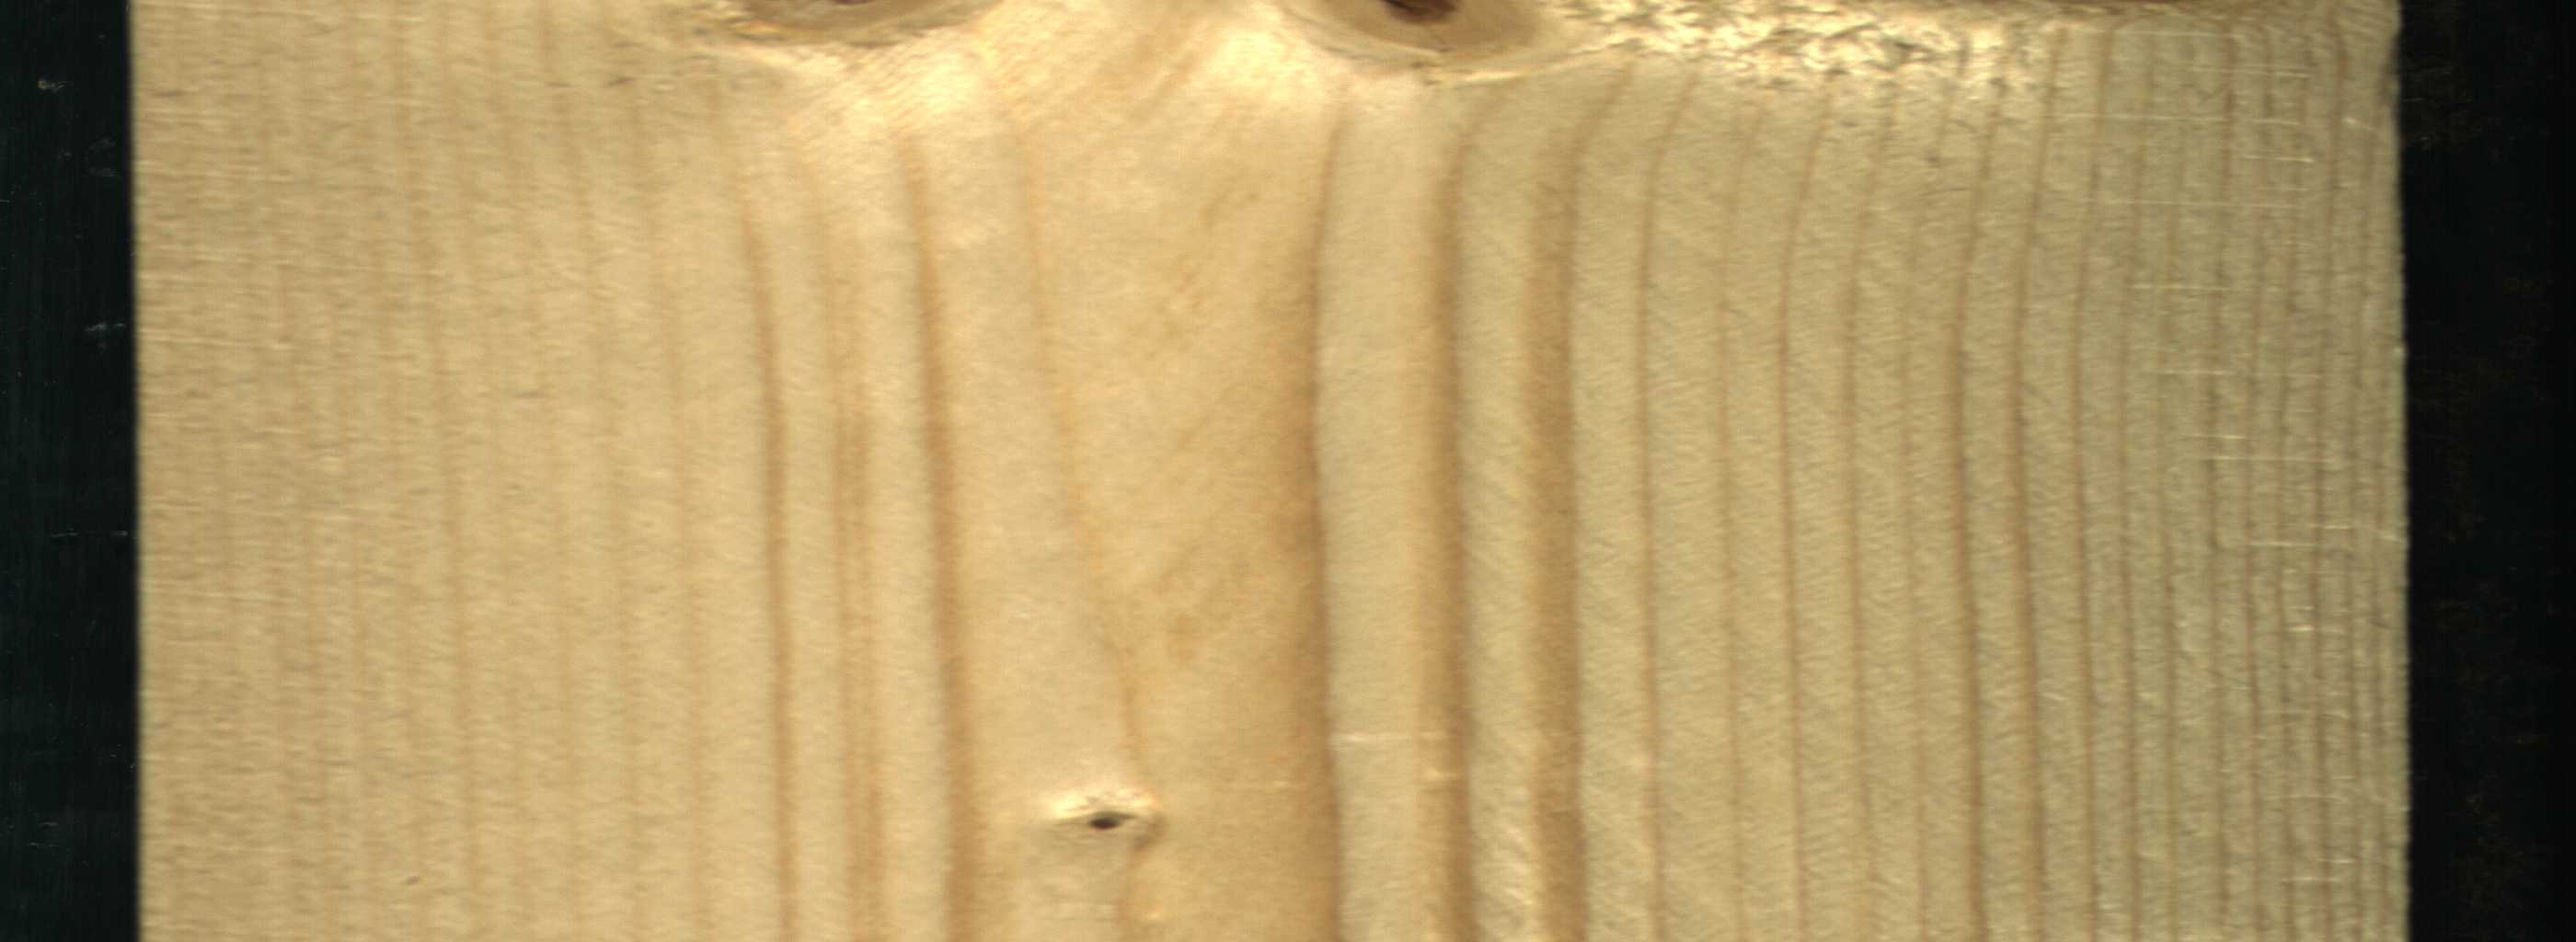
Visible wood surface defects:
Live_Knot
Live_Knot